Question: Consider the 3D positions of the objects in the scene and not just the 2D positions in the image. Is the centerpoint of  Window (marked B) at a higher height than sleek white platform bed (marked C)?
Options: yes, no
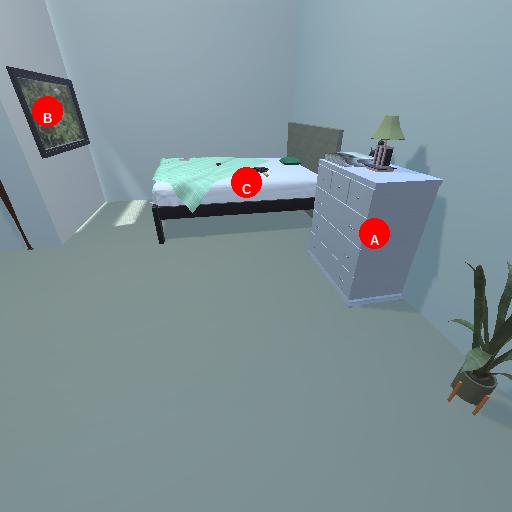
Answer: yes